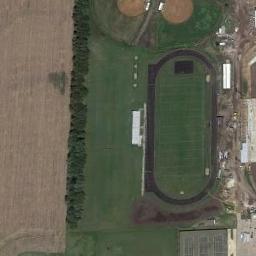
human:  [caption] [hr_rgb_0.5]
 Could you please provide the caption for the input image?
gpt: There are many houses beside the track and field .

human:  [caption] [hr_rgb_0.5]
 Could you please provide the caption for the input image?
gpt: The track and field is built on the lawn next to the building and the bare land .

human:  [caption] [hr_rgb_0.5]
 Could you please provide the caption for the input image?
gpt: The ground track field with a gridiron is on a lawn and a clearing is next to the ground track field .

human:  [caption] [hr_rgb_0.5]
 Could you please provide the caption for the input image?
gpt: The ground track field is beside the grass .

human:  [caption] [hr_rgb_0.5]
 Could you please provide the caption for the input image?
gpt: A ground track field with a black track beside a yellow farmland .